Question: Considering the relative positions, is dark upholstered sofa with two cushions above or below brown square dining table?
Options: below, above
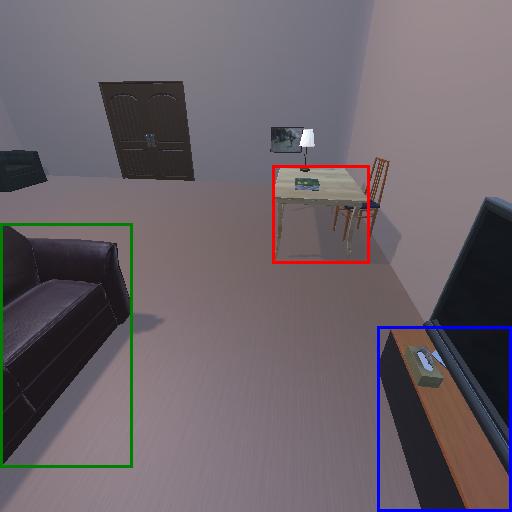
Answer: below